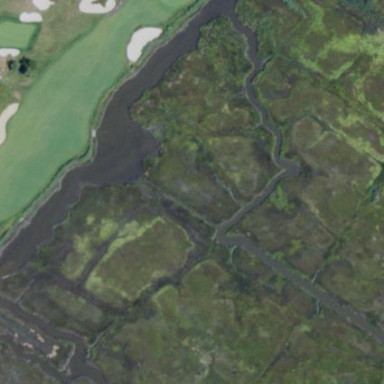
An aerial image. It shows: Grassy area designated as golf fairway.